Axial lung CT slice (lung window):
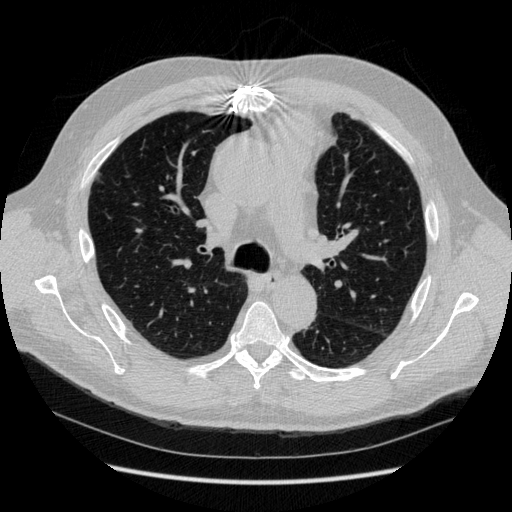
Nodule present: yes
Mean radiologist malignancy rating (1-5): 3